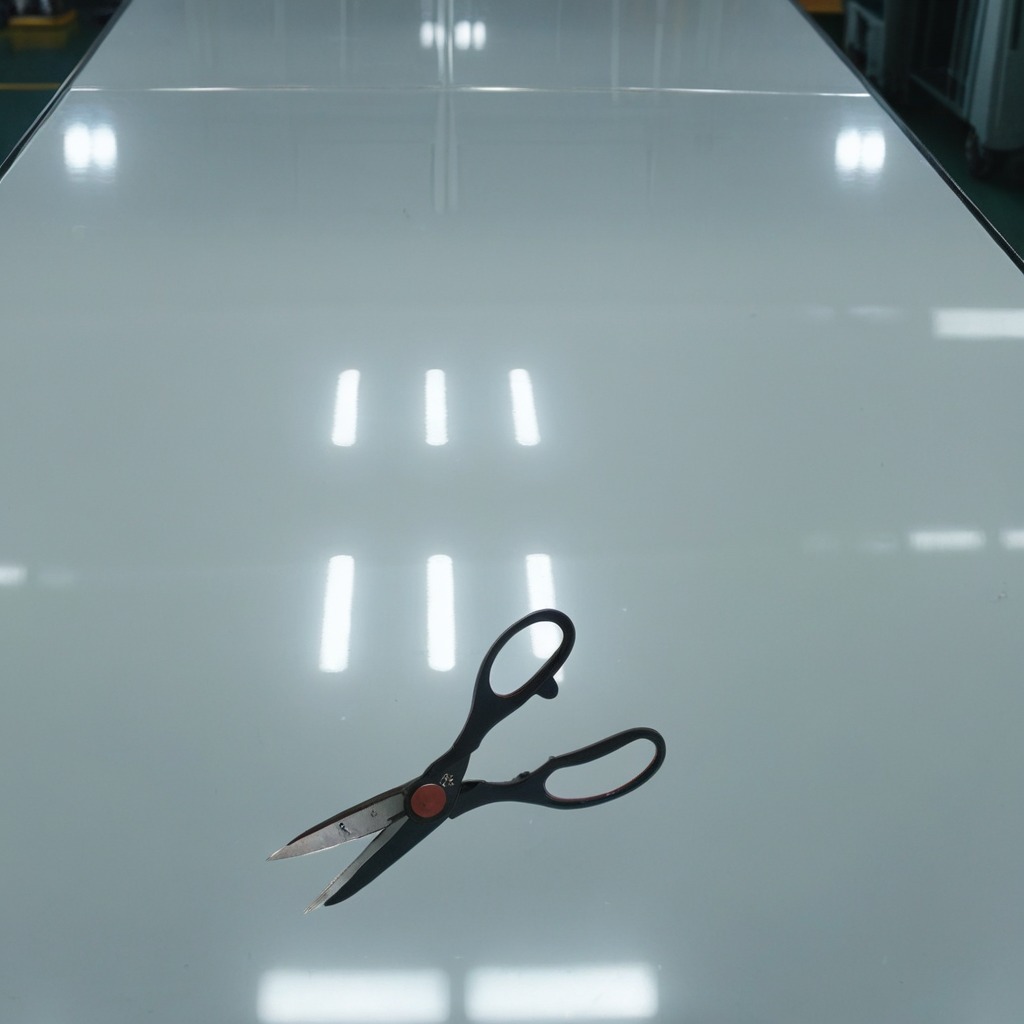
A scissor lies on a table in a ship maintenance bay.